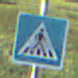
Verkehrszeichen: FussgaengerueberwegLinks
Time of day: MorningAfternoon
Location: Outdoor (Nature)
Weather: Clear
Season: NotSpecified
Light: Natural